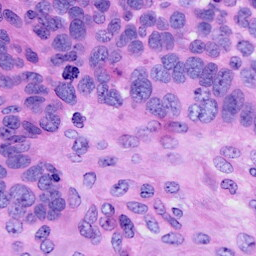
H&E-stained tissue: Ovarian